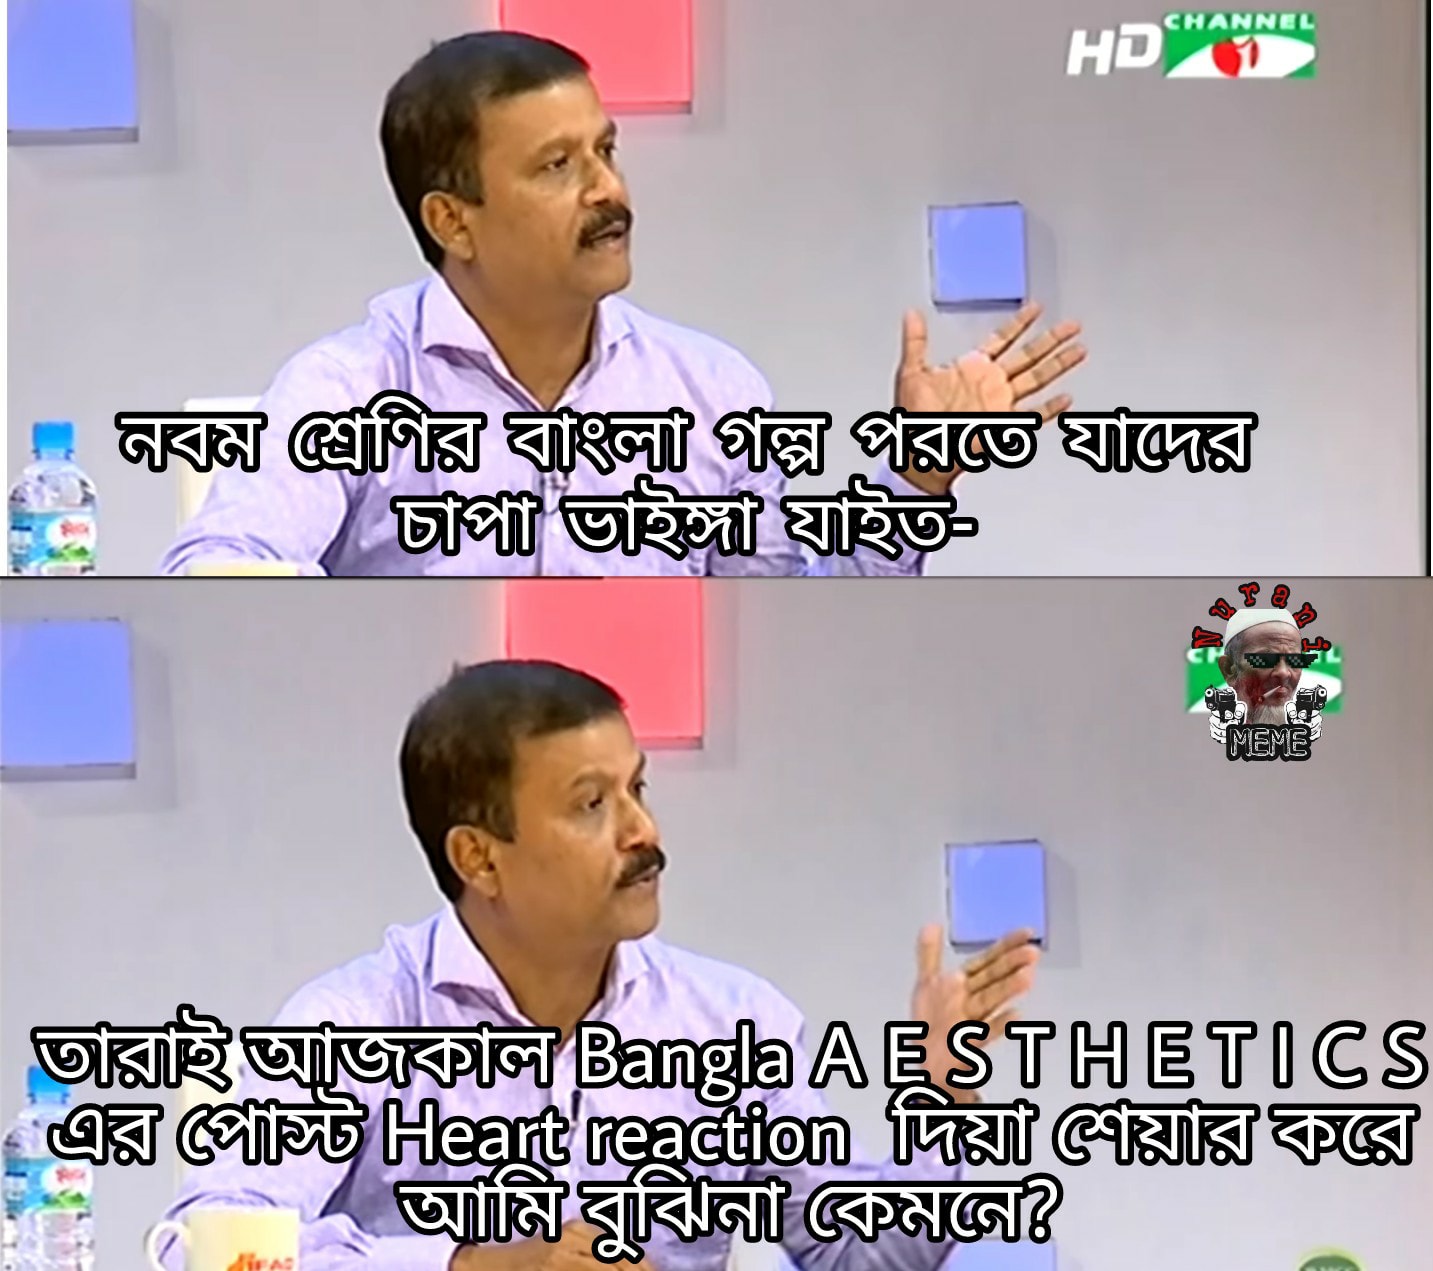
Caption: নবম শ্রেণির বাংলা গল্প পরতে যাদের চাপা ভাইঙ্গা যাইত-   তারাই আজকাল Bangla AESTHETICS  এর পোস্ট  Heart reaction দিয়া শেয়ার করে আমি বুঝিনা কেমনে ?
Label: hate